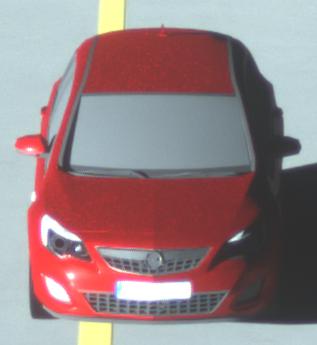
Make: Opel
Model: Astra 1.4 ecoFlex
Detailed model: Astra (J)
Model produced from: 2009/12
Model produced until: 2010/12
Doors: 5
Color: red
Road condition: dry road
Daytime: sunrise or sunset
Contrast: high contrast